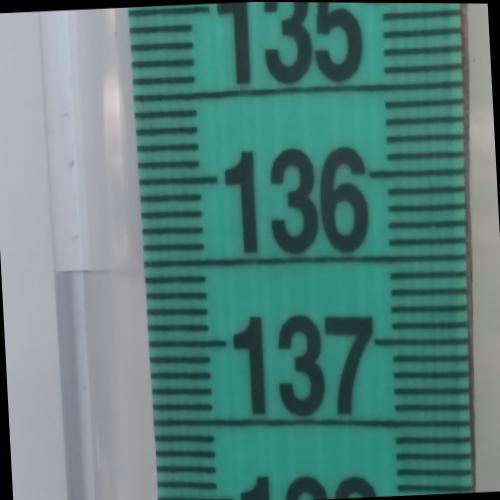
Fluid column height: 136.6 cm